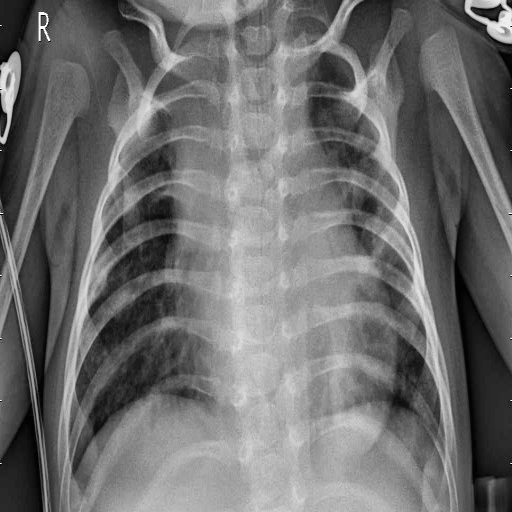
Finding: PNEUMONIA